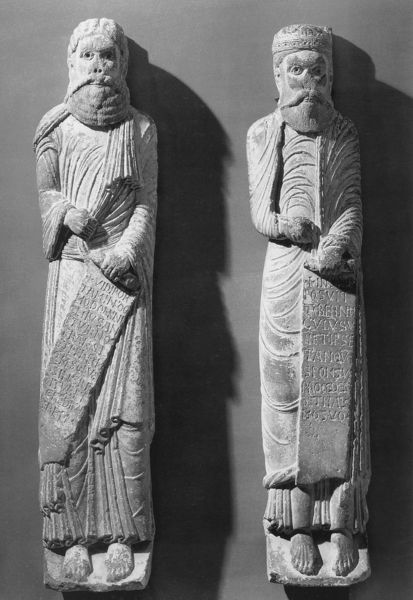
Titel: Propheten Ezechiel und David
Institution: Piacenza, Museo Civico
Schlagwörter: fuß, hand, mann, schatten, umhang, menschen, männer, rock, alt, bart, bärte, augen, falten, gesicht, mensch, stehen, stein, stirnband, hände, kirche, figur, gewand, mantel, gewänder, krone, skulptur, füße, schrift, zwei, figuren, könig, tafel, inschrift, starr, robe, plastik, barfuß, statuette, statuen, mittelalter, schriftrolle, heilige, grabmal, schriftrollen, epitaph, apostel, gewandt, innschrift, zwei menschen, verwittert, 2menschen, 1100, nase kaputt, schriftbander